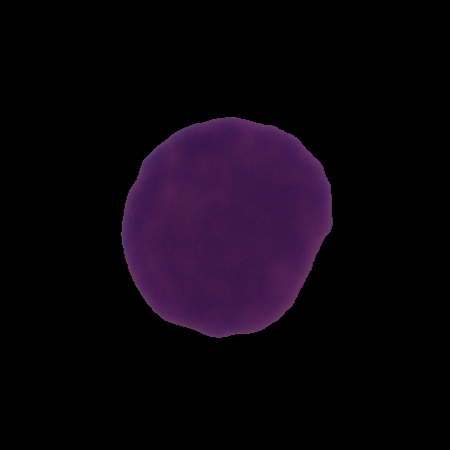
Label: cancer